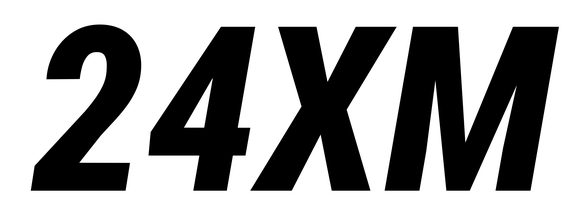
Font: Roboto-Italic_Condensed_ExtraBold_Italic